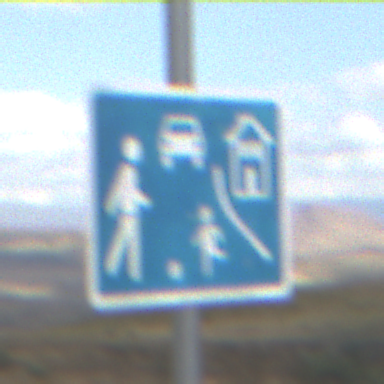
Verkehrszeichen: BeginnVerkehrsberuhigterBereich
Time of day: Midday
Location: Outdoor (Nature)
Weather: PartlyCloudy
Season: NotSpecified
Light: Natural